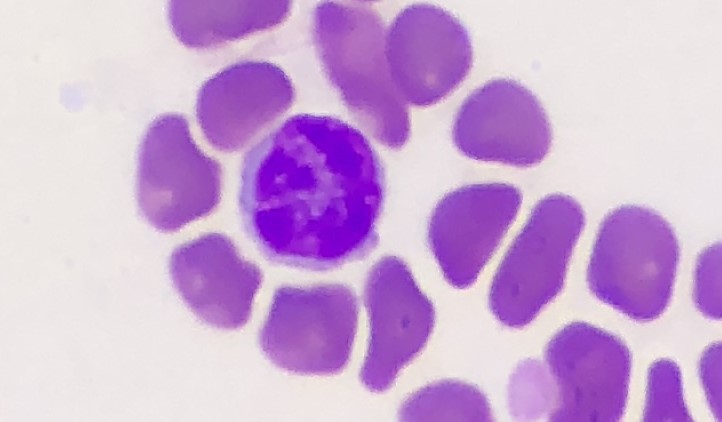
White blood cell type: Lymphocyte